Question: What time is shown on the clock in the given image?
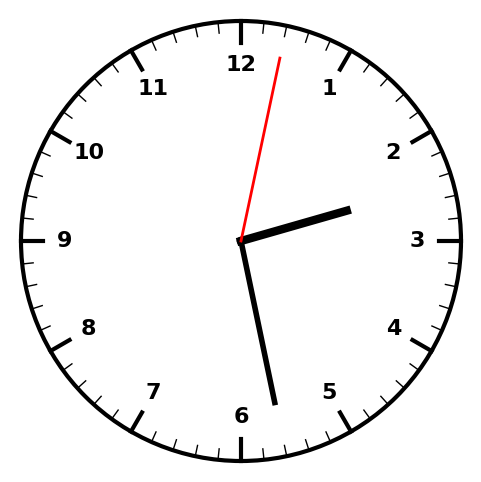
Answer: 02:28:02